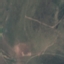
Label: HerbaceousVegetation